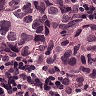
Metastatic tissue present: yes